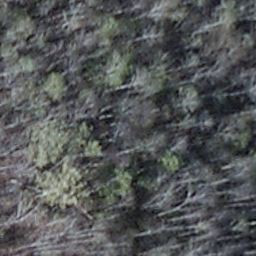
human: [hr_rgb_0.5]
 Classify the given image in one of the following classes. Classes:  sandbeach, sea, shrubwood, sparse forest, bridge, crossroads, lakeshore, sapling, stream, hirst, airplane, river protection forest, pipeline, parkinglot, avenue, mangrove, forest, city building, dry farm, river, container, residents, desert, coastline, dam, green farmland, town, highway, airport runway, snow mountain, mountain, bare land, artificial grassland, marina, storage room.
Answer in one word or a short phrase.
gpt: shrubwood